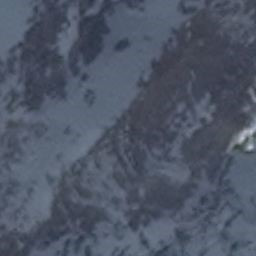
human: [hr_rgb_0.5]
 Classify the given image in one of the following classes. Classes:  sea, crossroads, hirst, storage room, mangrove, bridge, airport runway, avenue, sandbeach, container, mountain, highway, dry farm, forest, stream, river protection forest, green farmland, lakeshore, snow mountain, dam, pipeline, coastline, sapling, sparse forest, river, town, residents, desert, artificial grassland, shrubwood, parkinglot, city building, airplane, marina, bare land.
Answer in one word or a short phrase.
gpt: snow mountain